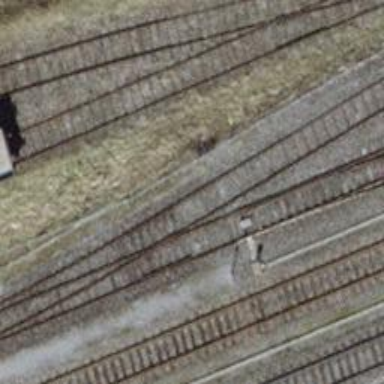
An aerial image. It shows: Railway switch.